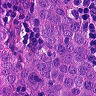
Metastatic tissue present: yes